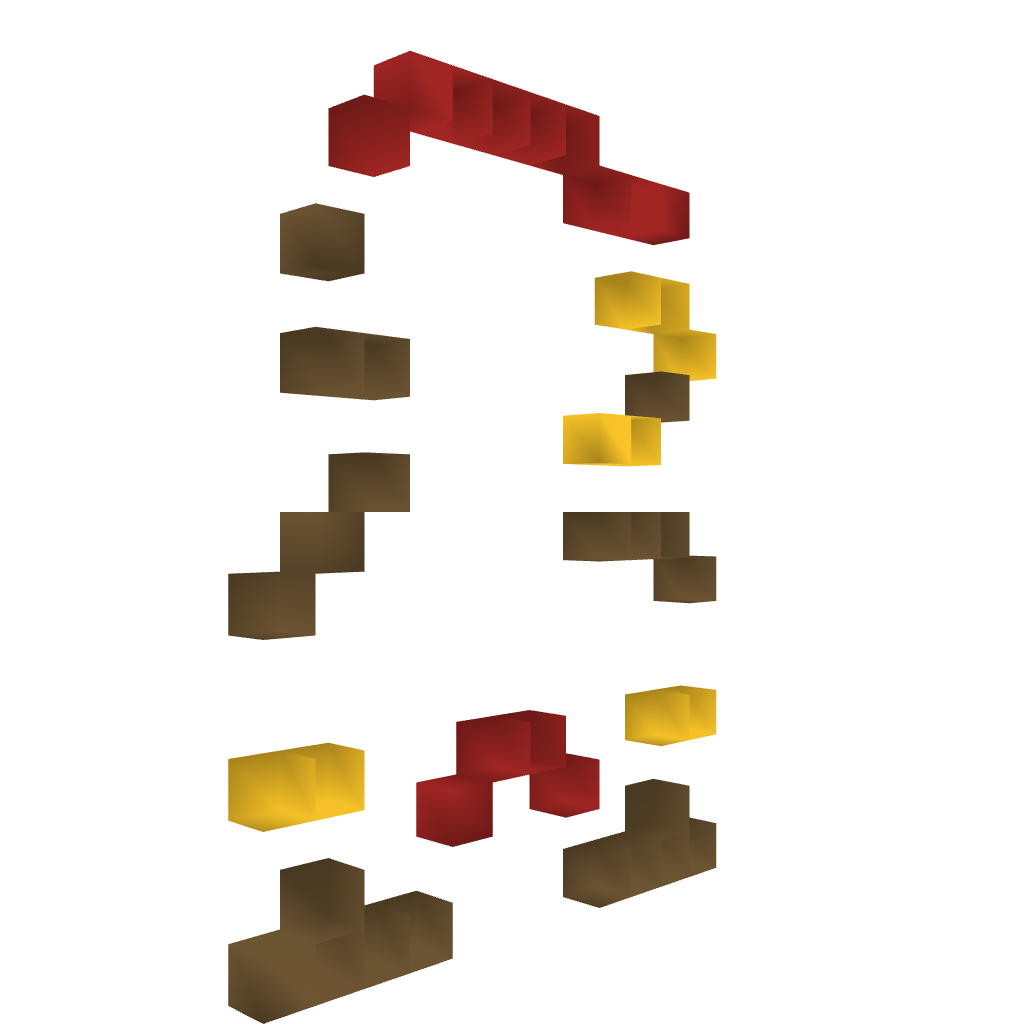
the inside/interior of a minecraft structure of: Mario pixel art